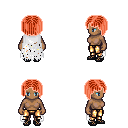
a pixel art fantasy rpg character, female body template, human, dark skin, white tattered cape, gold greaves, red pageboy hairstyle, ghillies, four views (front, back, left, right), 2x2 character sprite sheet, small pixel art, hard edges, no anti-aliasing